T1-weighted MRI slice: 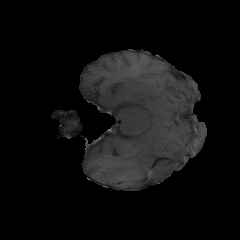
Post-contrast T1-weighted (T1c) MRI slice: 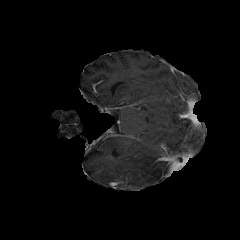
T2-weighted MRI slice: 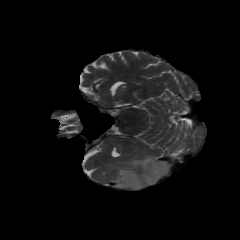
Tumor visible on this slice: yes